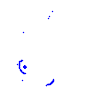
Particle: kaon